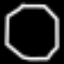
Label: octagon